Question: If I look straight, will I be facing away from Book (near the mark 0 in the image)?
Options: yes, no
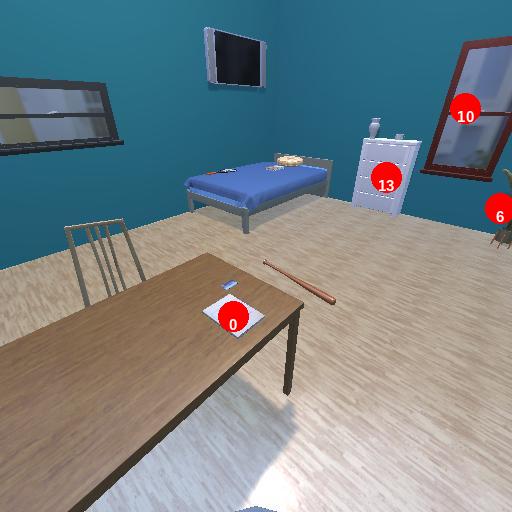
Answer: yes